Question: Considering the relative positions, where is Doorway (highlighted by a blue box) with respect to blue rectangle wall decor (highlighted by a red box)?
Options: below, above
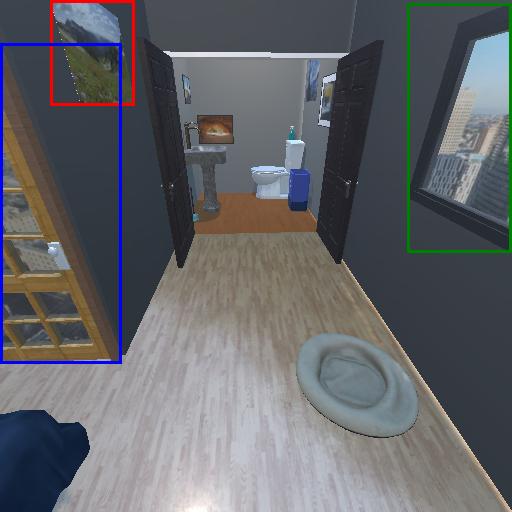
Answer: below